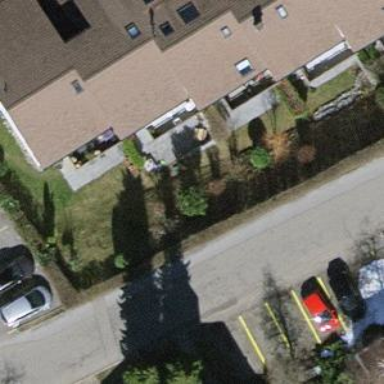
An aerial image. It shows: Terrace building.